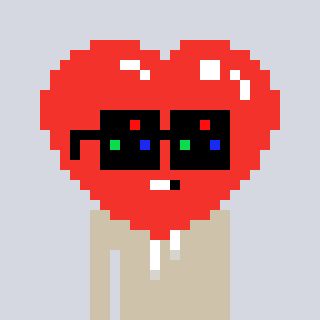
a pixel art character with square black sunglasses, a heart-shaped head and a bege-colored body on a cool background